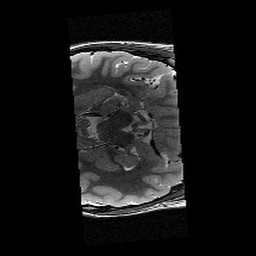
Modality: T2w
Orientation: axial
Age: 10
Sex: male
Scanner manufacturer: siemens
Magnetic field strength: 3 T
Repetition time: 9.23 s
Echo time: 0.067 s